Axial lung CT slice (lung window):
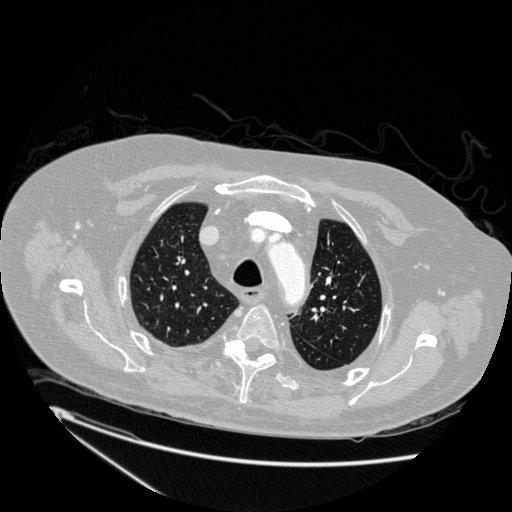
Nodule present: no